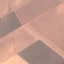
Land use / land cover: AnnualCrop